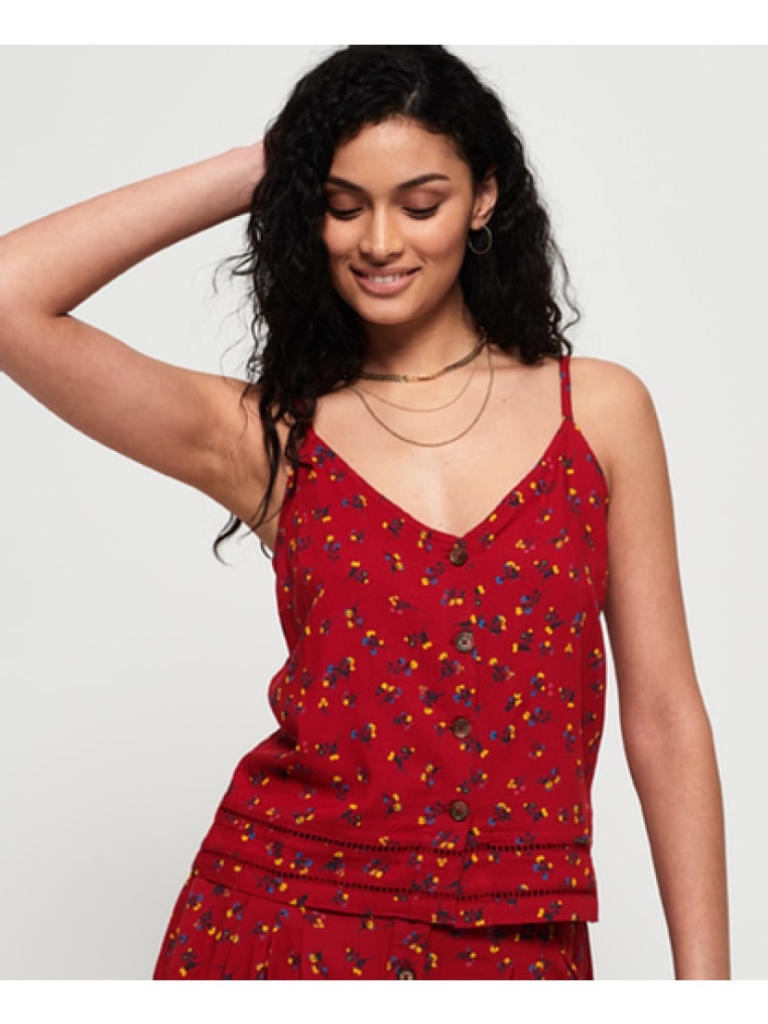
cotton loose sleeveless waist length Untucked square camisole